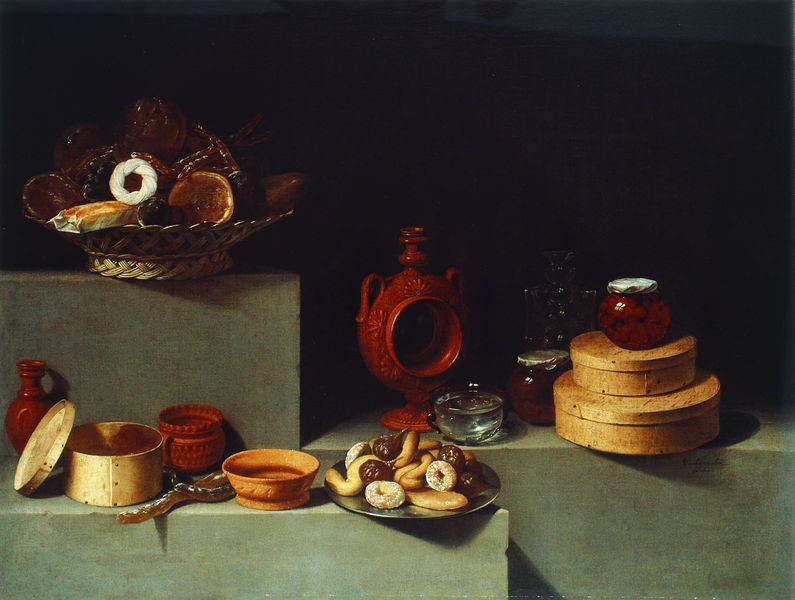
Titel: Stilleben mit Spanschachteln, Gefäßen, kandierten Früchten und Gebäck
Künstler: Juan van der Hamen y León
Institution: Washington, National Gallery of Art
Schlagwörter: gemälde, glas, orange, tisch, rot, schale, schüssel, stein, teller, feigen, früchte, krug, stilleben, stillleben, ton, vase, kisten, essen, realistisch, korb, stufen, dose, schachtel, mahlzeit, gebäck, mittelalter, silleben, platten, dessert, ordnung, marmelade, kekse, dosen, gefaß, keks, plätzchen, kob, süssigkeiten, süßes, küchengeschirr, spanschachteln, leckerei, kandiert